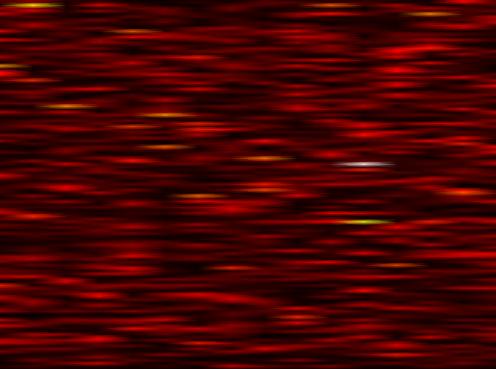
Label: UFMC